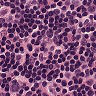
Metastatic tissue present: no